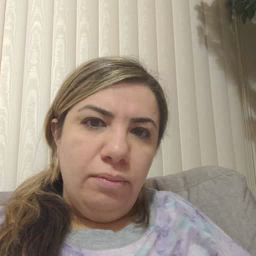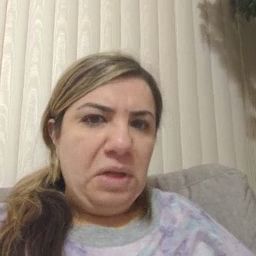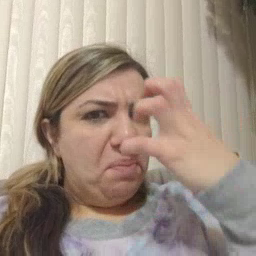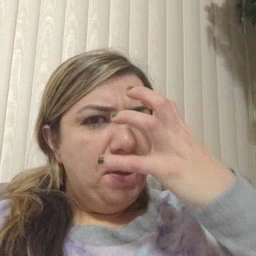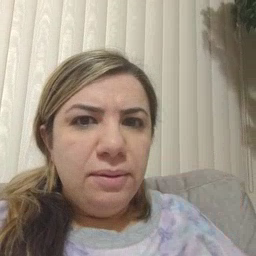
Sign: mad